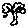
Label: tree